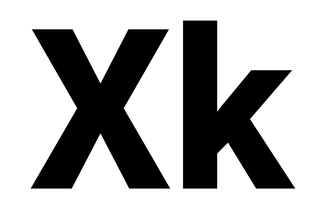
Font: Roboto_ExtraBold